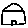
Label: house